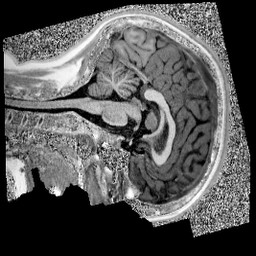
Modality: UNIT1
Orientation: sagittal
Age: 14
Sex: female
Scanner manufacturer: siemens
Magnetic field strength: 3 T
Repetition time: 4 s
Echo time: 0.00299 s